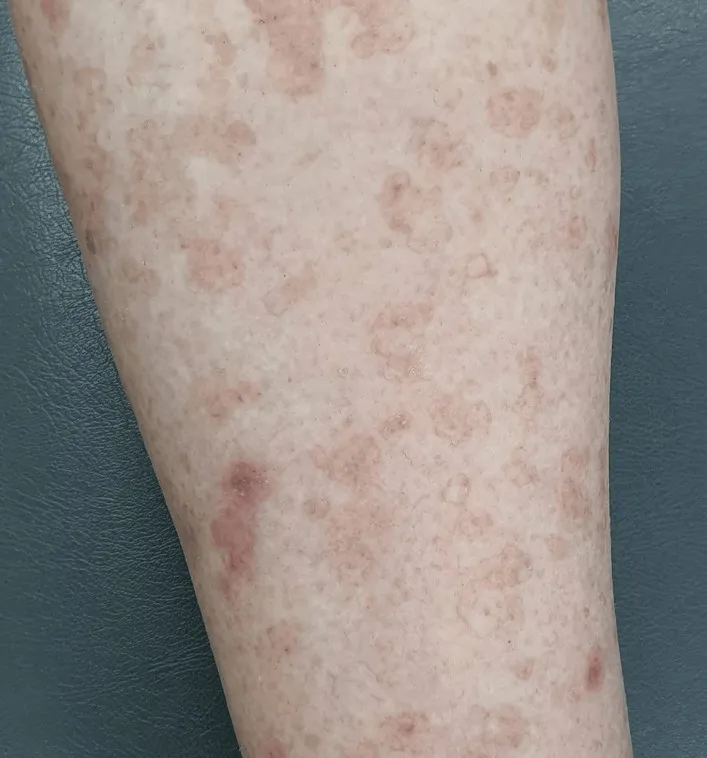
Clinical image of the lower extremity depicting characteristic annular plaques with a raised border and central atrophy, representative of porokeratosis.
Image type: medical_photograph (skin_photograph)